Question: I am trying to verify my latest dll was deployed to test environment.
When I right click on the dll --> properties and then details tab, the product version looks like below.

However, from the company's test environment diagnostic page version number look like: 1.6.0.28117
How can I see this extended dll version number in windows 7?
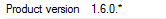
Answer: This windows explorer extension did the trick for me.
<URL>